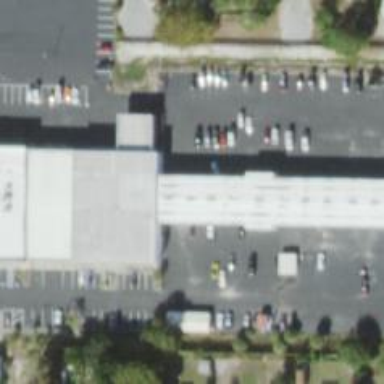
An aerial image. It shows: Building that houses car shop.